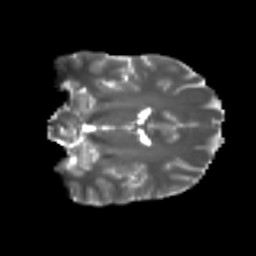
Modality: T2w
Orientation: coronal
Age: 23
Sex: female
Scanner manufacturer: ge
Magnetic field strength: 3 T
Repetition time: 7.8 s
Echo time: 0.0606 s